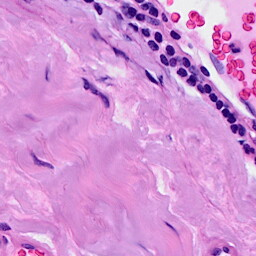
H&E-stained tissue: Breast